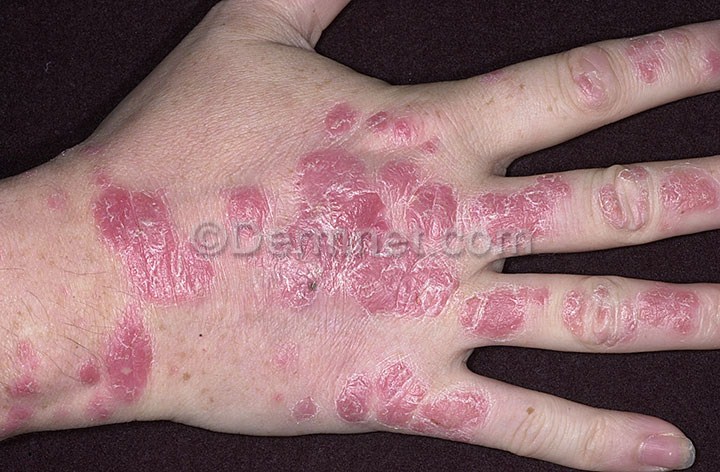
Disease: Psoriasis pictures Lichen Planus and related diseases